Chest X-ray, PA view. Patient: 62 years old, sex M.
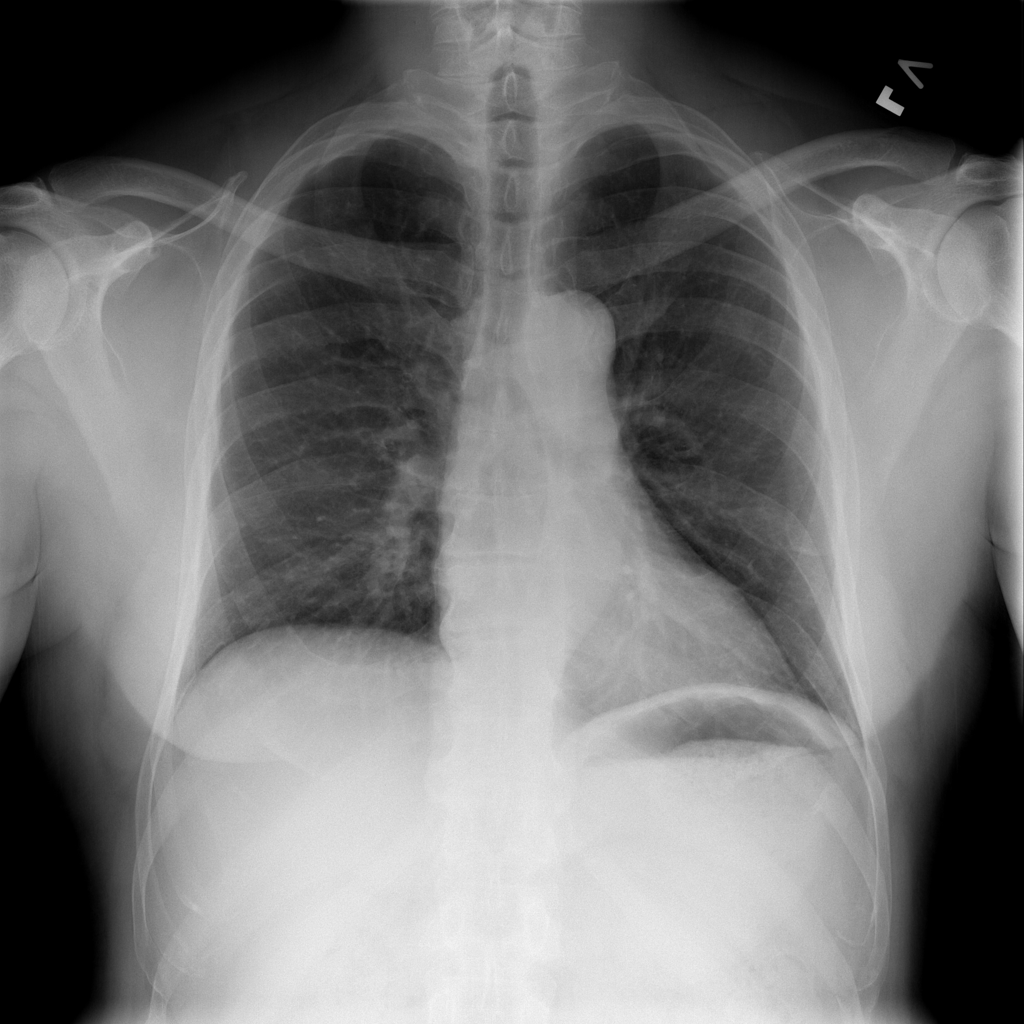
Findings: No Finding